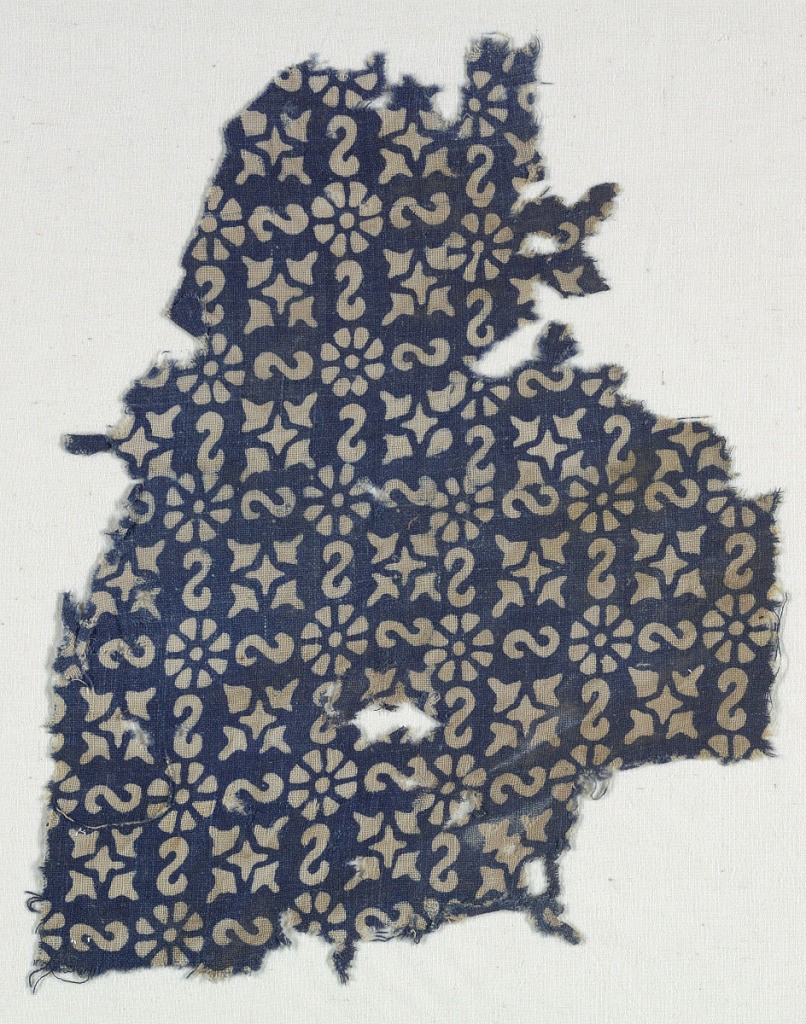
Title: Textile
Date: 15th–18th century
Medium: cotton Technique: resist-printed on plain weave
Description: Simple floral motifs within a grid of dots. White design on blue ground.